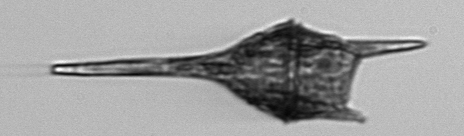
Label: Tripos_lineatus